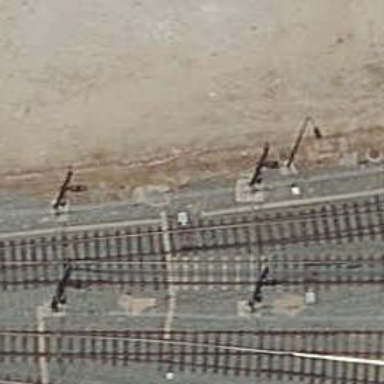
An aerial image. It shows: Railway switch.